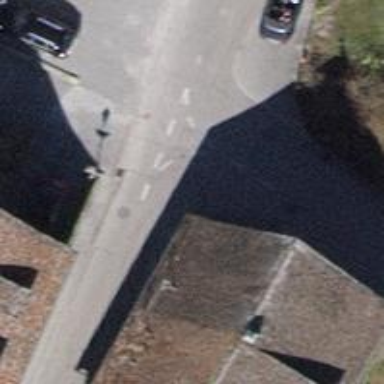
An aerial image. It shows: Residential road with asphalt surface.